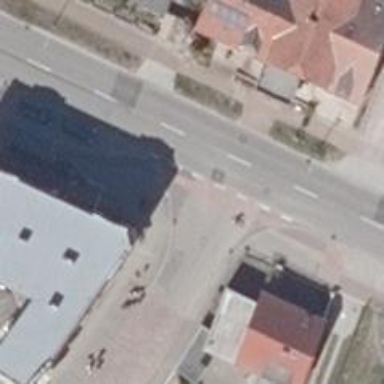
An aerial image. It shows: Sidewalk along the footway.